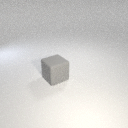
large gray rubber cube